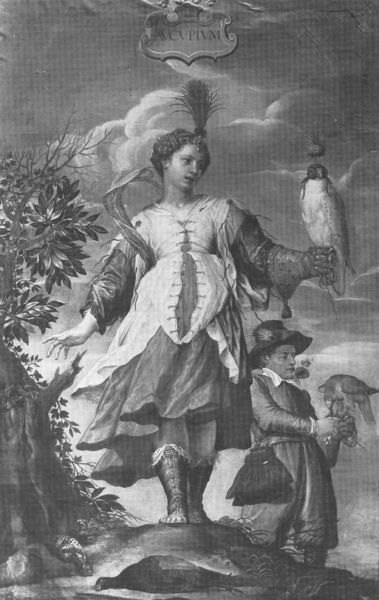
Titel: Allegorie des Vogelfangs (Aucupium)
Künstler: Peter Candid
Institution: München, Bayerisches Nationalmuseum
Schlagwörter: baum, falke, feder, himmel, mann, vogel, weiß, wolken, frau, grau, hut, kleid, schwarz, wolke, jung, stein, taube, vögel, busch, schild, barfuß, stiefel, tasche, kopfschmuck, falkner, tsche, tote vögel, acupium